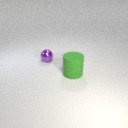
small purple metal sphere behind large green rubber cylinder